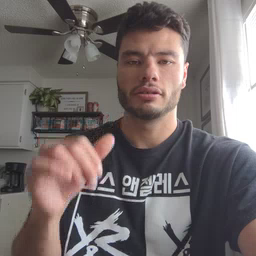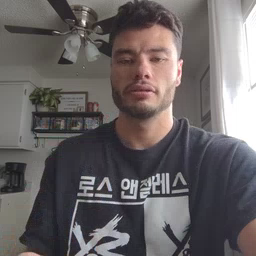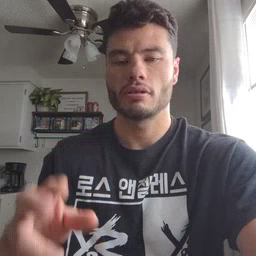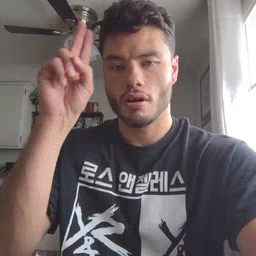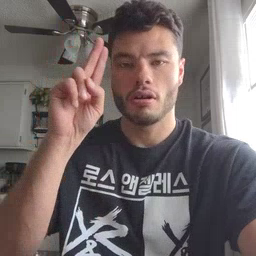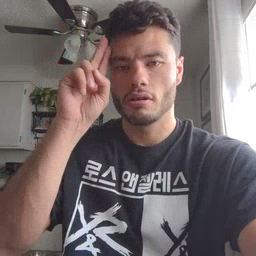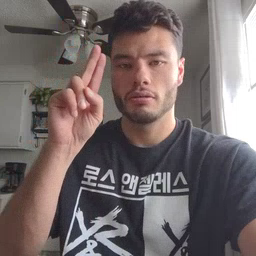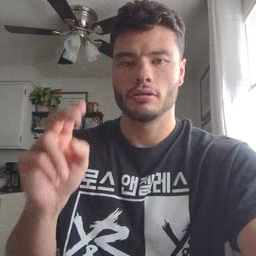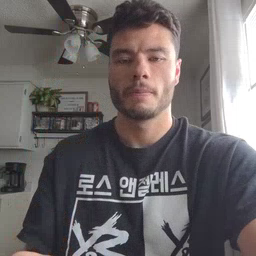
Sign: uncle